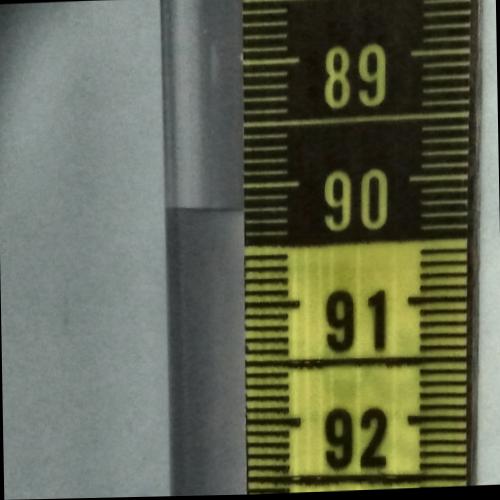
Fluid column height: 90.2 cm